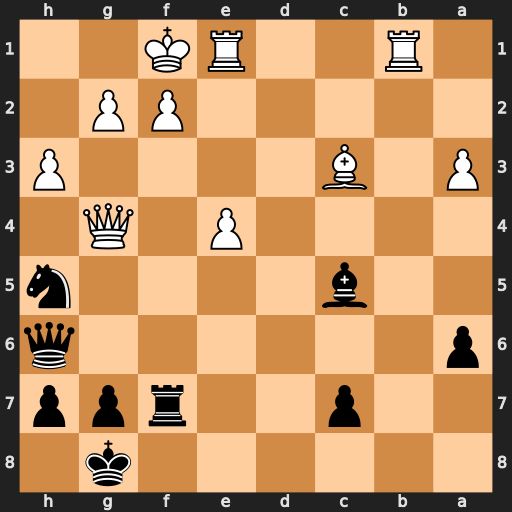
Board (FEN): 6k1/2p2rpp/p6q/2b4n/4P1Q1/P1B4P/5PP1/1R2RK2
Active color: b
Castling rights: -
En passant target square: -
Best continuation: Rxf2+ Kg1 Rf4+ Kh1 Rxg4